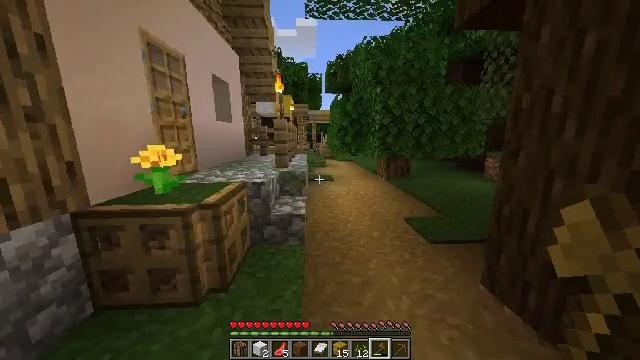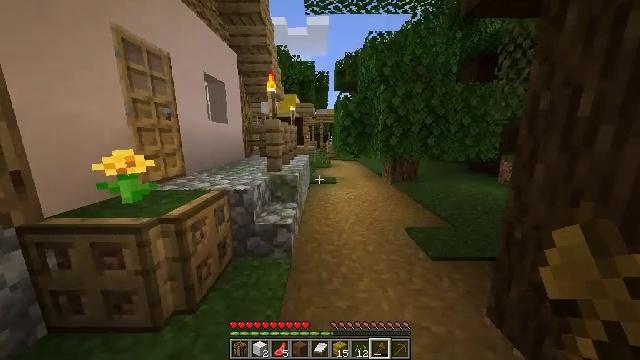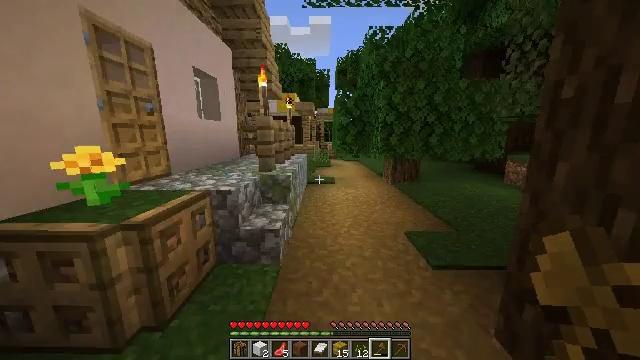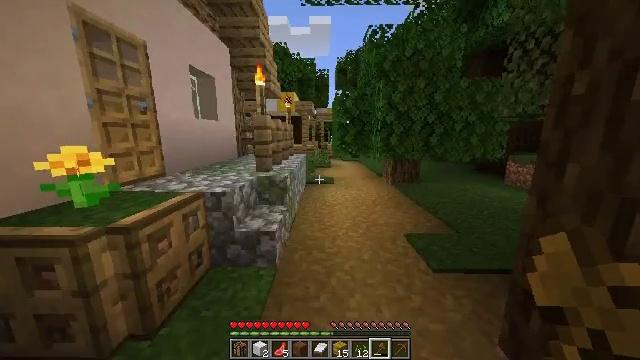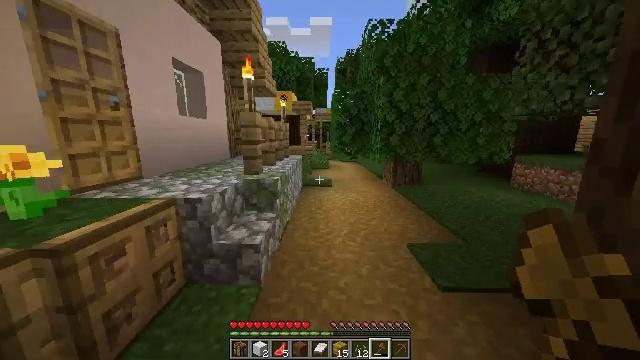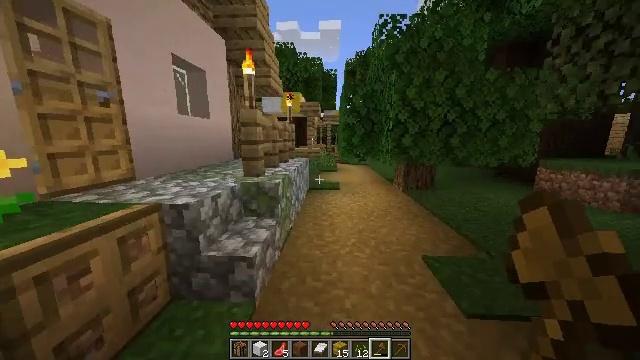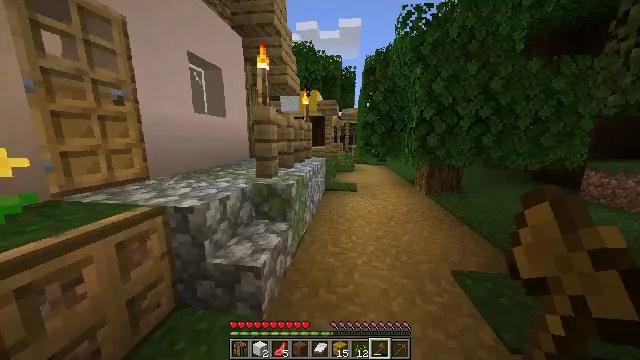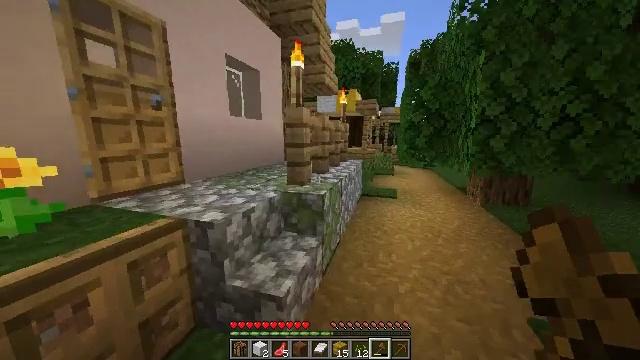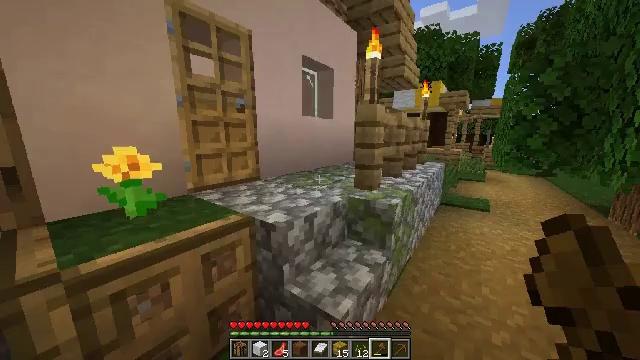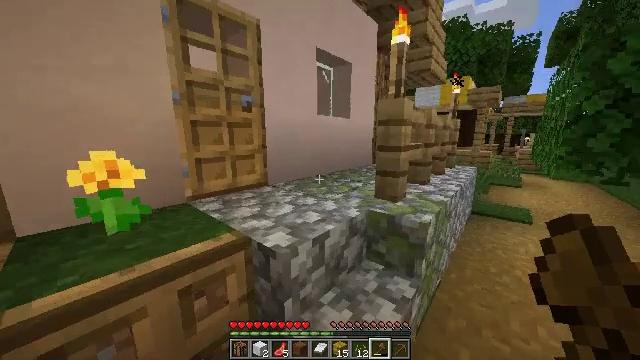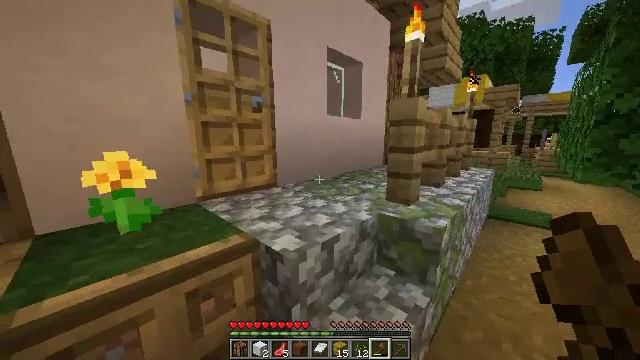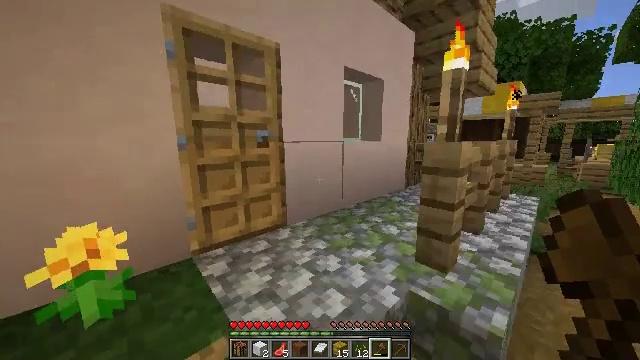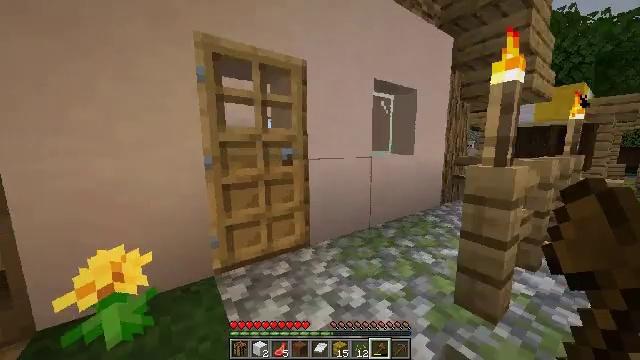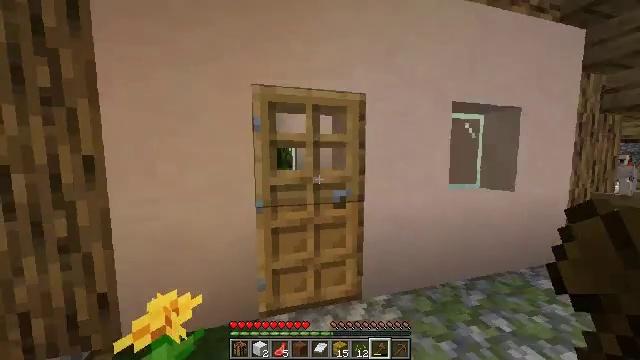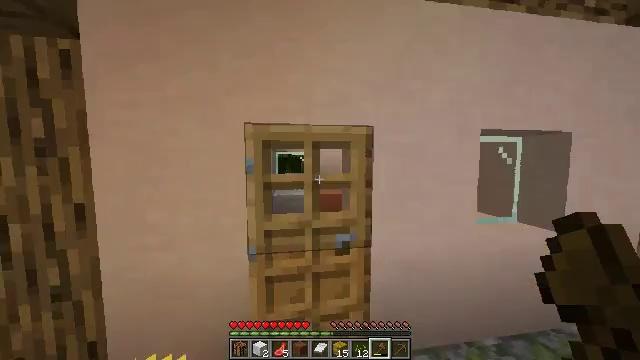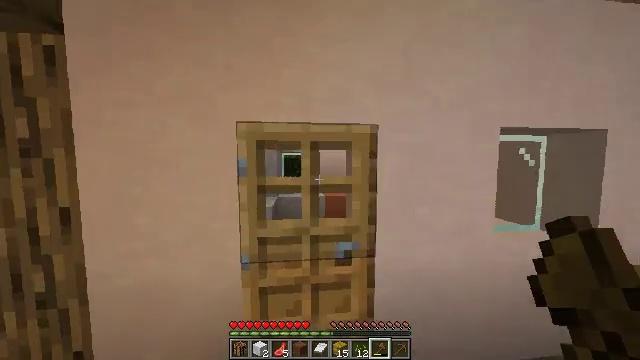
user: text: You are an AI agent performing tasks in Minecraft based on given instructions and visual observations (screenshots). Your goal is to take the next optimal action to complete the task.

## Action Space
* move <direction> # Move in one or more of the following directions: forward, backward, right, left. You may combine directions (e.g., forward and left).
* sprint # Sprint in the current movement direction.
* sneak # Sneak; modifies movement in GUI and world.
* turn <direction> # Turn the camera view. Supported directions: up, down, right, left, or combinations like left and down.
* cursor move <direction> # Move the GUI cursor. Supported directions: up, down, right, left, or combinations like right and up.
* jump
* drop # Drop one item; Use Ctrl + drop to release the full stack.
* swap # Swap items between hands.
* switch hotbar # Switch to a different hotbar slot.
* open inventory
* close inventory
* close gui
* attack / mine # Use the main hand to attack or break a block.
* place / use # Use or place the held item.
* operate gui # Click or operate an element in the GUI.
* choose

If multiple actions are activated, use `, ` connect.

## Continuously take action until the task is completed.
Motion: motion action
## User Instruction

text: Reclaim the stonecutter into your inventory.
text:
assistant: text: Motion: move forward and move right, turn left
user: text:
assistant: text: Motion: move forward
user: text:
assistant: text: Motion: move forward
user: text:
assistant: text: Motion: move forward
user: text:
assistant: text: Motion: move forward, turn left
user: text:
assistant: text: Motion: move forward, turn left
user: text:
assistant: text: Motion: move forward, turn left
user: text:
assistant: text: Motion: move forward, turn left
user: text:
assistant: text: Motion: move forward, turn left
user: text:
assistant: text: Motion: move forward, turn left
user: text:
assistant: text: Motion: move forward, turn left
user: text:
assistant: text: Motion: move forward and move right, turn left and up
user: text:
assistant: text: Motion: move forward and move right, turn left and up
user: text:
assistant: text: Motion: move forward, turn left
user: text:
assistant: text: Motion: move forward, turn left
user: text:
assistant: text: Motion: move forward, turn left, use / place
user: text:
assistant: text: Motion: move forward, turn left and down, use / place
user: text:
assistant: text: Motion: move forward, turn left and down, use / place
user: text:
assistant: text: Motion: move forward and move left
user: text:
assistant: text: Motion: move forward and move left
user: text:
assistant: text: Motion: move forward
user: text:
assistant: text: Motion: move forward, turn right and down
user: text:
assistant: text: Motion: move forward, turn right and down
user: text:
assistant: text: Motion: move forward, turn right and down
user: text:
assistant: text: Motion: move forward, turn right and down
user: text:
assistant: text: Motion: move forward and move right, turn right and down
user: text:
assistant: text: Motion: move forward and move right, turn right and down
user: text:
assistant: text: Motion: move forward and move right, turn right and down
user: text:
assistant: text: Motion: move forward and move right
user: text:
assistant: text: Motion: move forward and move right, turn left and down